Field crop: maize
Growth stage: 1
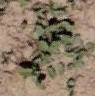
Species: convolvulus